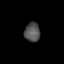
Tissue: lung
Cell type: Epithelial cells
Senescence score: 0.5517
Nuclear area (px): 294
Mean DAPI intensity: 81.167